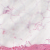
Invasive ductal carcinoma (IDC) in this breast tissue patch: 0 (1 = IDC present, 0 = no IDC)